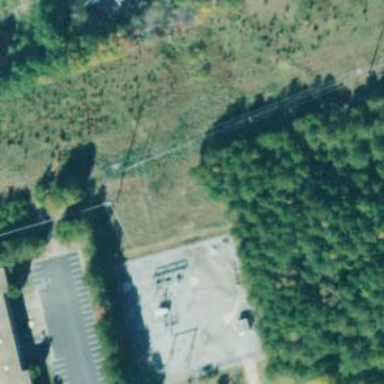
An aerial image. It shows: Distribution level power substation surrounded by fence.